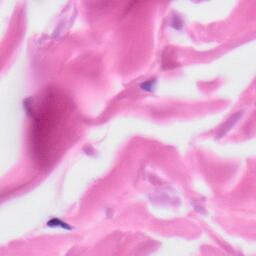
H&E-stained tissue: Skin